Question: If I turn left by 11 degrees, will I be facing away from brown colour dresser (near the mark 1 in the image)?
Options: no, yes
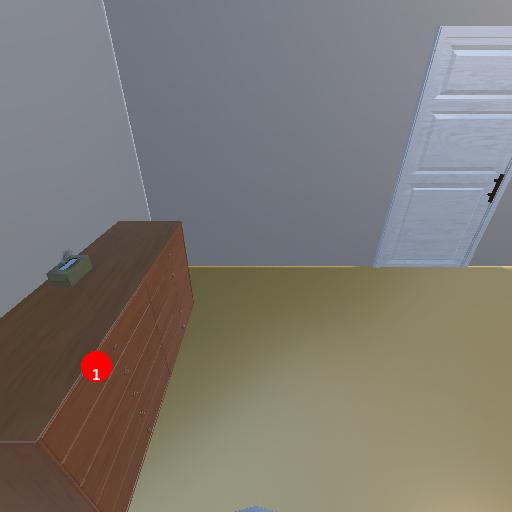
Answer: no